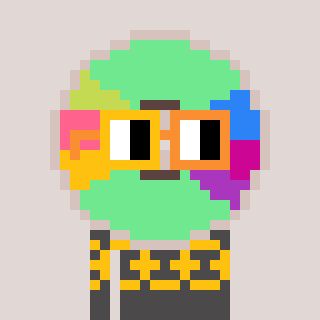
a pixel art character with square yellow and orange glasses, a cd-shaped head and a grayscale-colored body on a warm background